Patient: sex F, age 69
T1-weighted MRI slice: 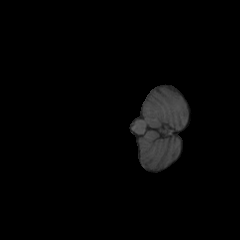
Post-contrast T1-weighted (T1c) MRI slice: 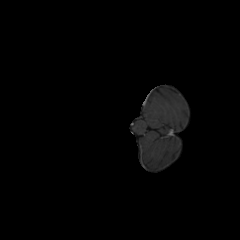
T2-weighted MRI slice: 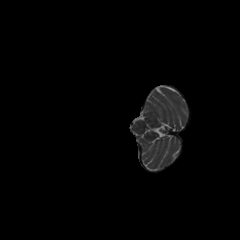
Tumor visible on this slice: no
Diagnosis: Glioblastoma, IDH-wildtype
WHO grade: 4